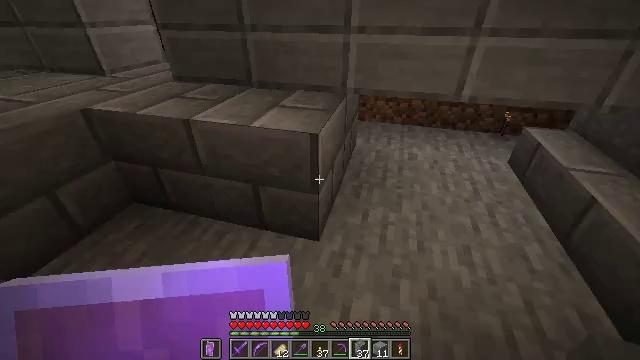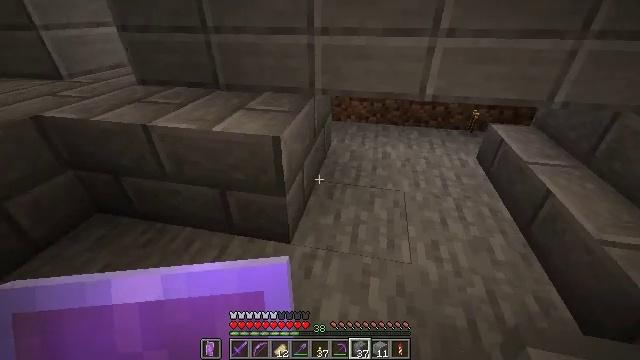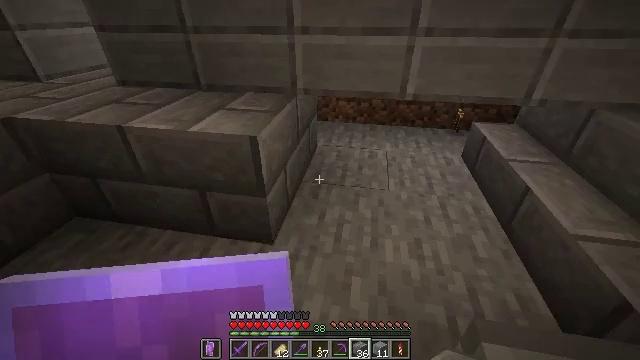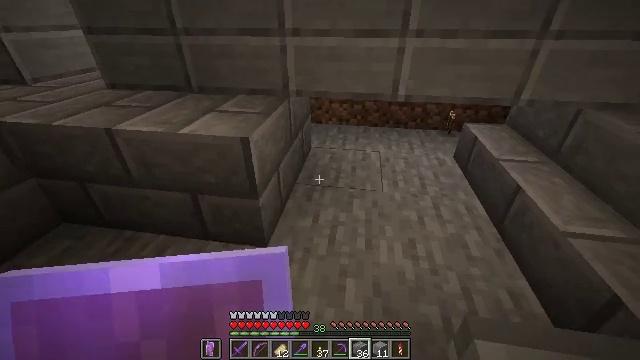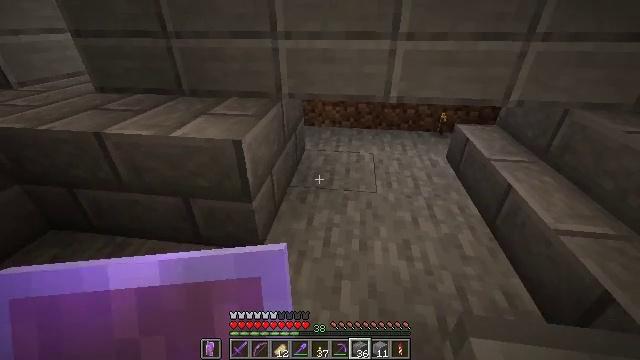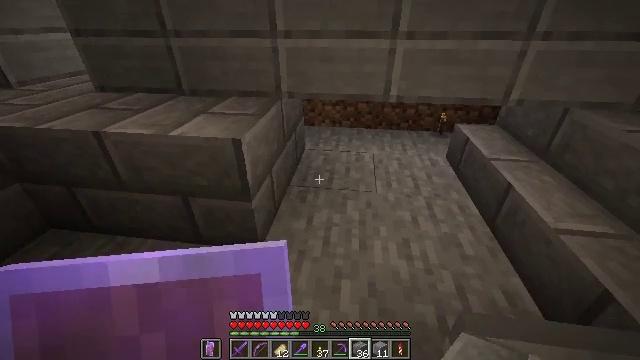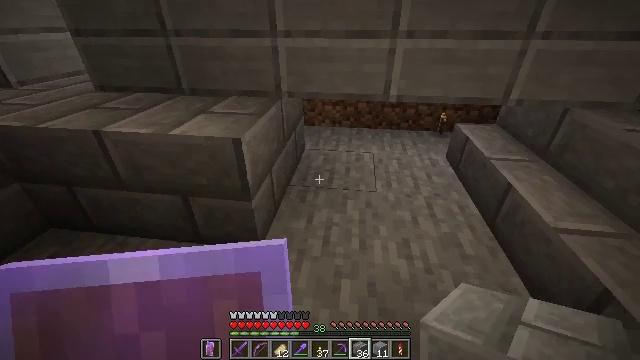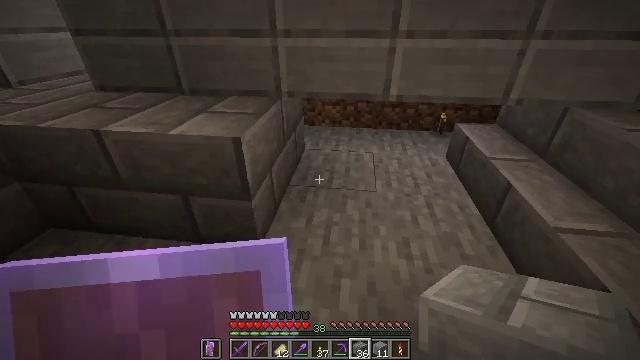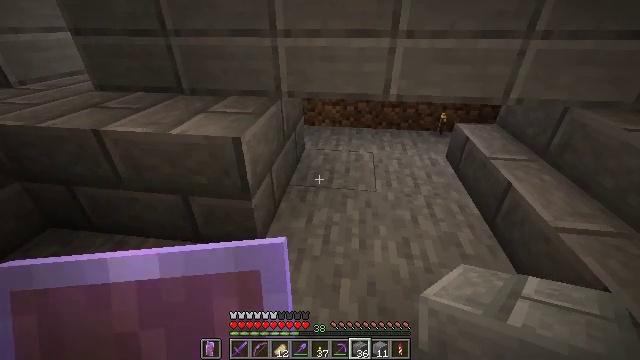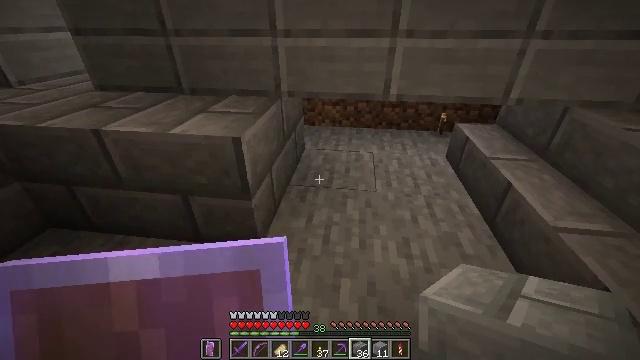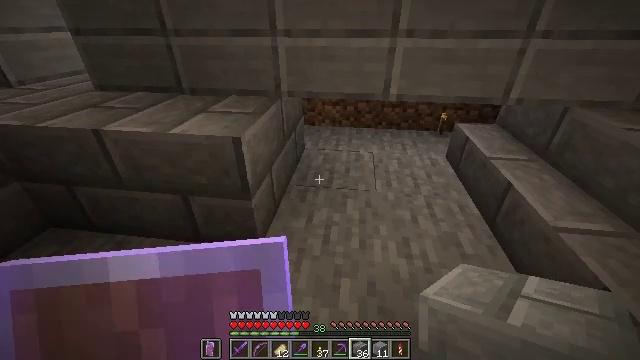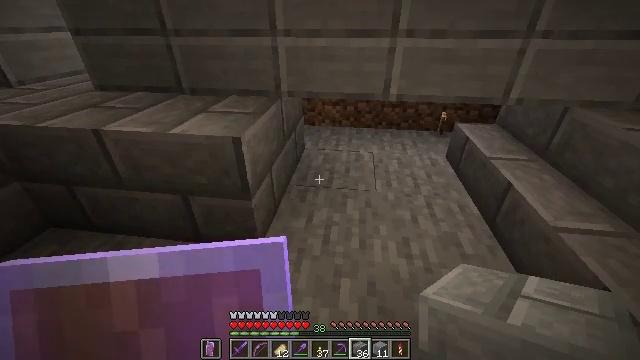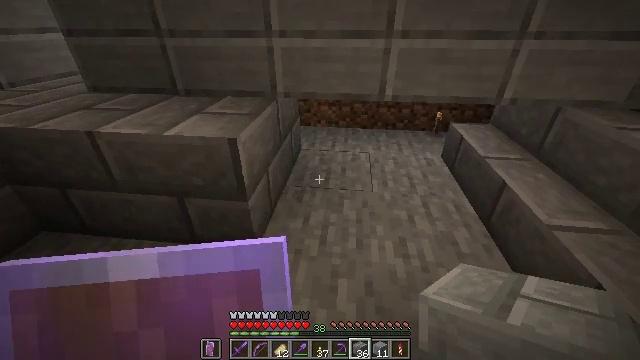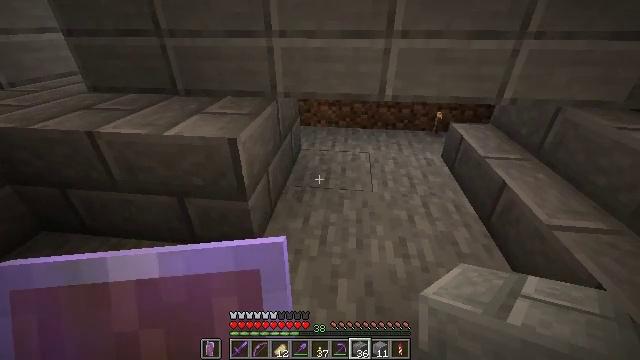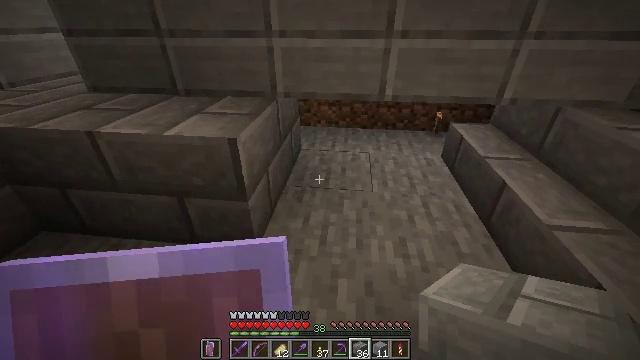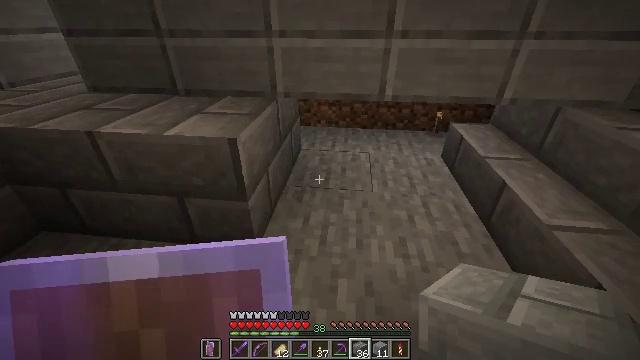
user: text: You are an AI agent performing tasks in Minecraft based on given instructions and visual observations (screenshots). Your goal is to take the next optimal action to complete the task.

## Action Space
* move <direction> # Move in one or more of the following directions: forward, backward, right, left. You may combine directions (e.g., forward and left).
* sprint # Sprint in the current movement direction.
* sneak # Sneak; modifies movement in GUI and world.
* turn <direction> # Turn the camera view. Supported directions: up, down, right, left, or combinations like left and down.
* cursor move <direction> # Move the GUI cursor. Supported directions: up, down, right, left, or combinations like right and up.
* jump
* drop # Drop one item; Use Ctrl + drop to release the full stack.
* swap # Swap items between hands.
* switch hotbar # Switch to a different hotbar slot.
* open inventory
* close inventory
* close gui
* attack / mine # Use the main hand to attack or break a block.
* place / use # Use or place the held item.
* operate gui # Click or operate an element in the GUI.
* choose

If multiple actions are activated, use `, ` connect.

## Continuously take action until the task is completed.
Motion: motion action
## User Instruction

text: Mine stone bricks from a structure.
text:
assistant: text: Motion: turn right
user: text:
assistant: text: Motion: turn right
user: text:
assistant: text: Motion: turn right
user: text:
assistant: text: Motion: turn right
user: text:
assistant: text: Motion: no_op
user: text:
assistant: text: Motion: no_op
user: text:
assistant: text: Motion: no_op
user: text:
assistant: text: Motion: no_op
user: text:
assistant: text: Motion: no_op
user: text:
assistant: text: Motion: no_op
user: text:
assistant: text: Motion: no_op
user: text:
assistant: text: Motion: no_op
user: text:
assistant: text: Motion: no_op
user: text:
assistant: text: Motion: no_op
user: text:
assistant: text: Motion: no_op
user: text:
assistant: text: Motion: no_op
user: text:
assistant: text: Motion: no_op
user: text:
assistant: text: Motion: no_op
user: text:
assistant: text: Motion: move forward, turn right
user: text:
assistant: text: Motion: move forward, turn right
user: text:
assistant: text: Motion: move forward, turn right and down
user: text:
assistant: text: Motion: move forward
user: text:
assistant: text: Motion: move forward
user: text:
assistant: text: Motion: move forward
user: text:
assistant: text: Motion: move forward
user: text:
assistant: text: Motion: move forward
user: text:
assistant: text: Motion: move forward
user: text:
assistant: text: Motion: move forward, turn right and down
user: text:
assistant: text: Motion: move forward, turn right and down
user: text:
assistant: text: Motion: move forward, turn right and down